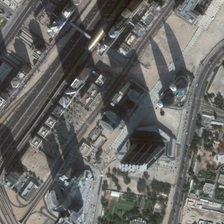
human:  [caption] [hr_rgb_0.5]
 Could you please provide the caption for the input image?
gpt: many buildings and some green trees are in a commercial area .

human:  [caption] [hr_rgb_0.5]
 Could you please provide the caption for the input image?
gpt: many buildings and some green trees are in a commercial area .

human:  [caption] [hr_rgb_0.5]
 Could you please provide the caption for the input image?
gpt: many buildings and some green trees are in a commercial area .

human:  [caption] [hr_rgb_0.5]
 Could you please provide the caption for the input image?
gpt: many buildings and some green trees are in a commercial area .

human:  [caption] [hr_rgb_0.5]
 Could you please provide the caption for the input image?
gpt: many buildings and some green trees are in a commercial area .